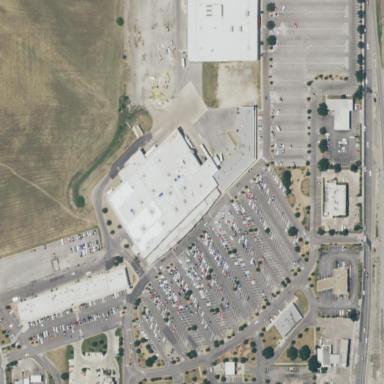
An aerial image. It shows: Retail building housing supermarket.